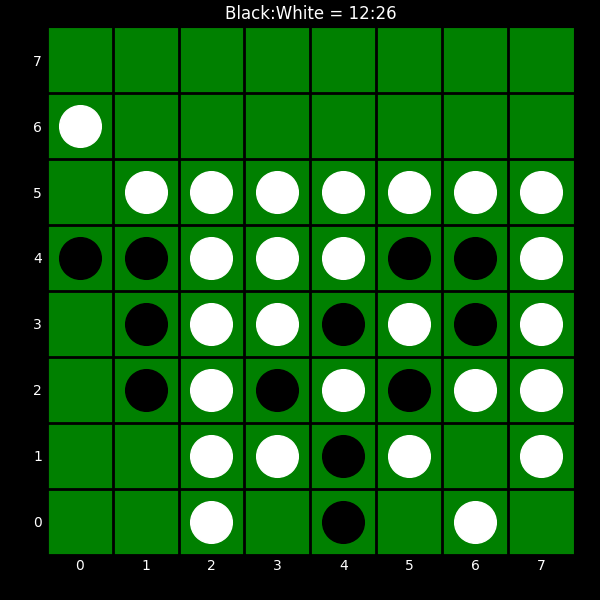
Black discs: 12
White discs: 26